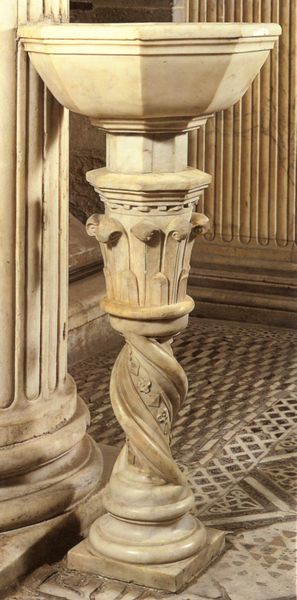
Titel: Baptisterium (Florenz)
Standort: Florenz, Baptisterium (EU - I - Toskana)
Schlagwörter: weiß, marmor, säule, schale, sockel, stein, kirche, boden, gotik, becken, fliesen, gedreht, kapitell, gotisch, drehung, spirale, oktogon, taufbecken, stele, weihwasser, escher, marmorsäule, opus sectile